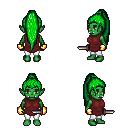
a pixel art fantasy rpg character, female body template, orc, green skin, maroon tunic, white pants, green extra-long topknot hairstyle, gold gloves, dagger, four views (front, back, left, right), 2x2 character sprite sheet, small pixel art, hard edges, no anti-aliasing